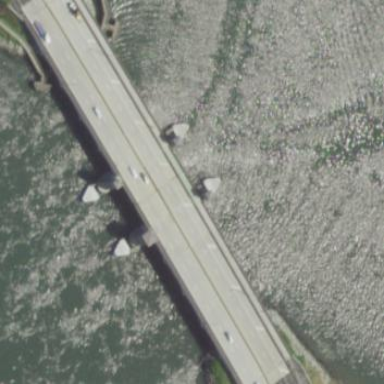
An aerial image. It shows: Man-made bridge.